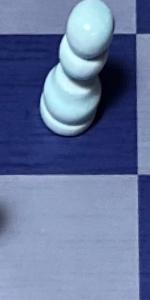
Label: Empty